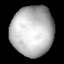
Tissue: lung
Cell type: Myeloid cells
Senescence score: 0.219
Nuclear area (px): 2045
Mean DAPI intensity: 186.109